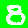
Digit: 8